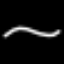
Label: line